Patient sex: F
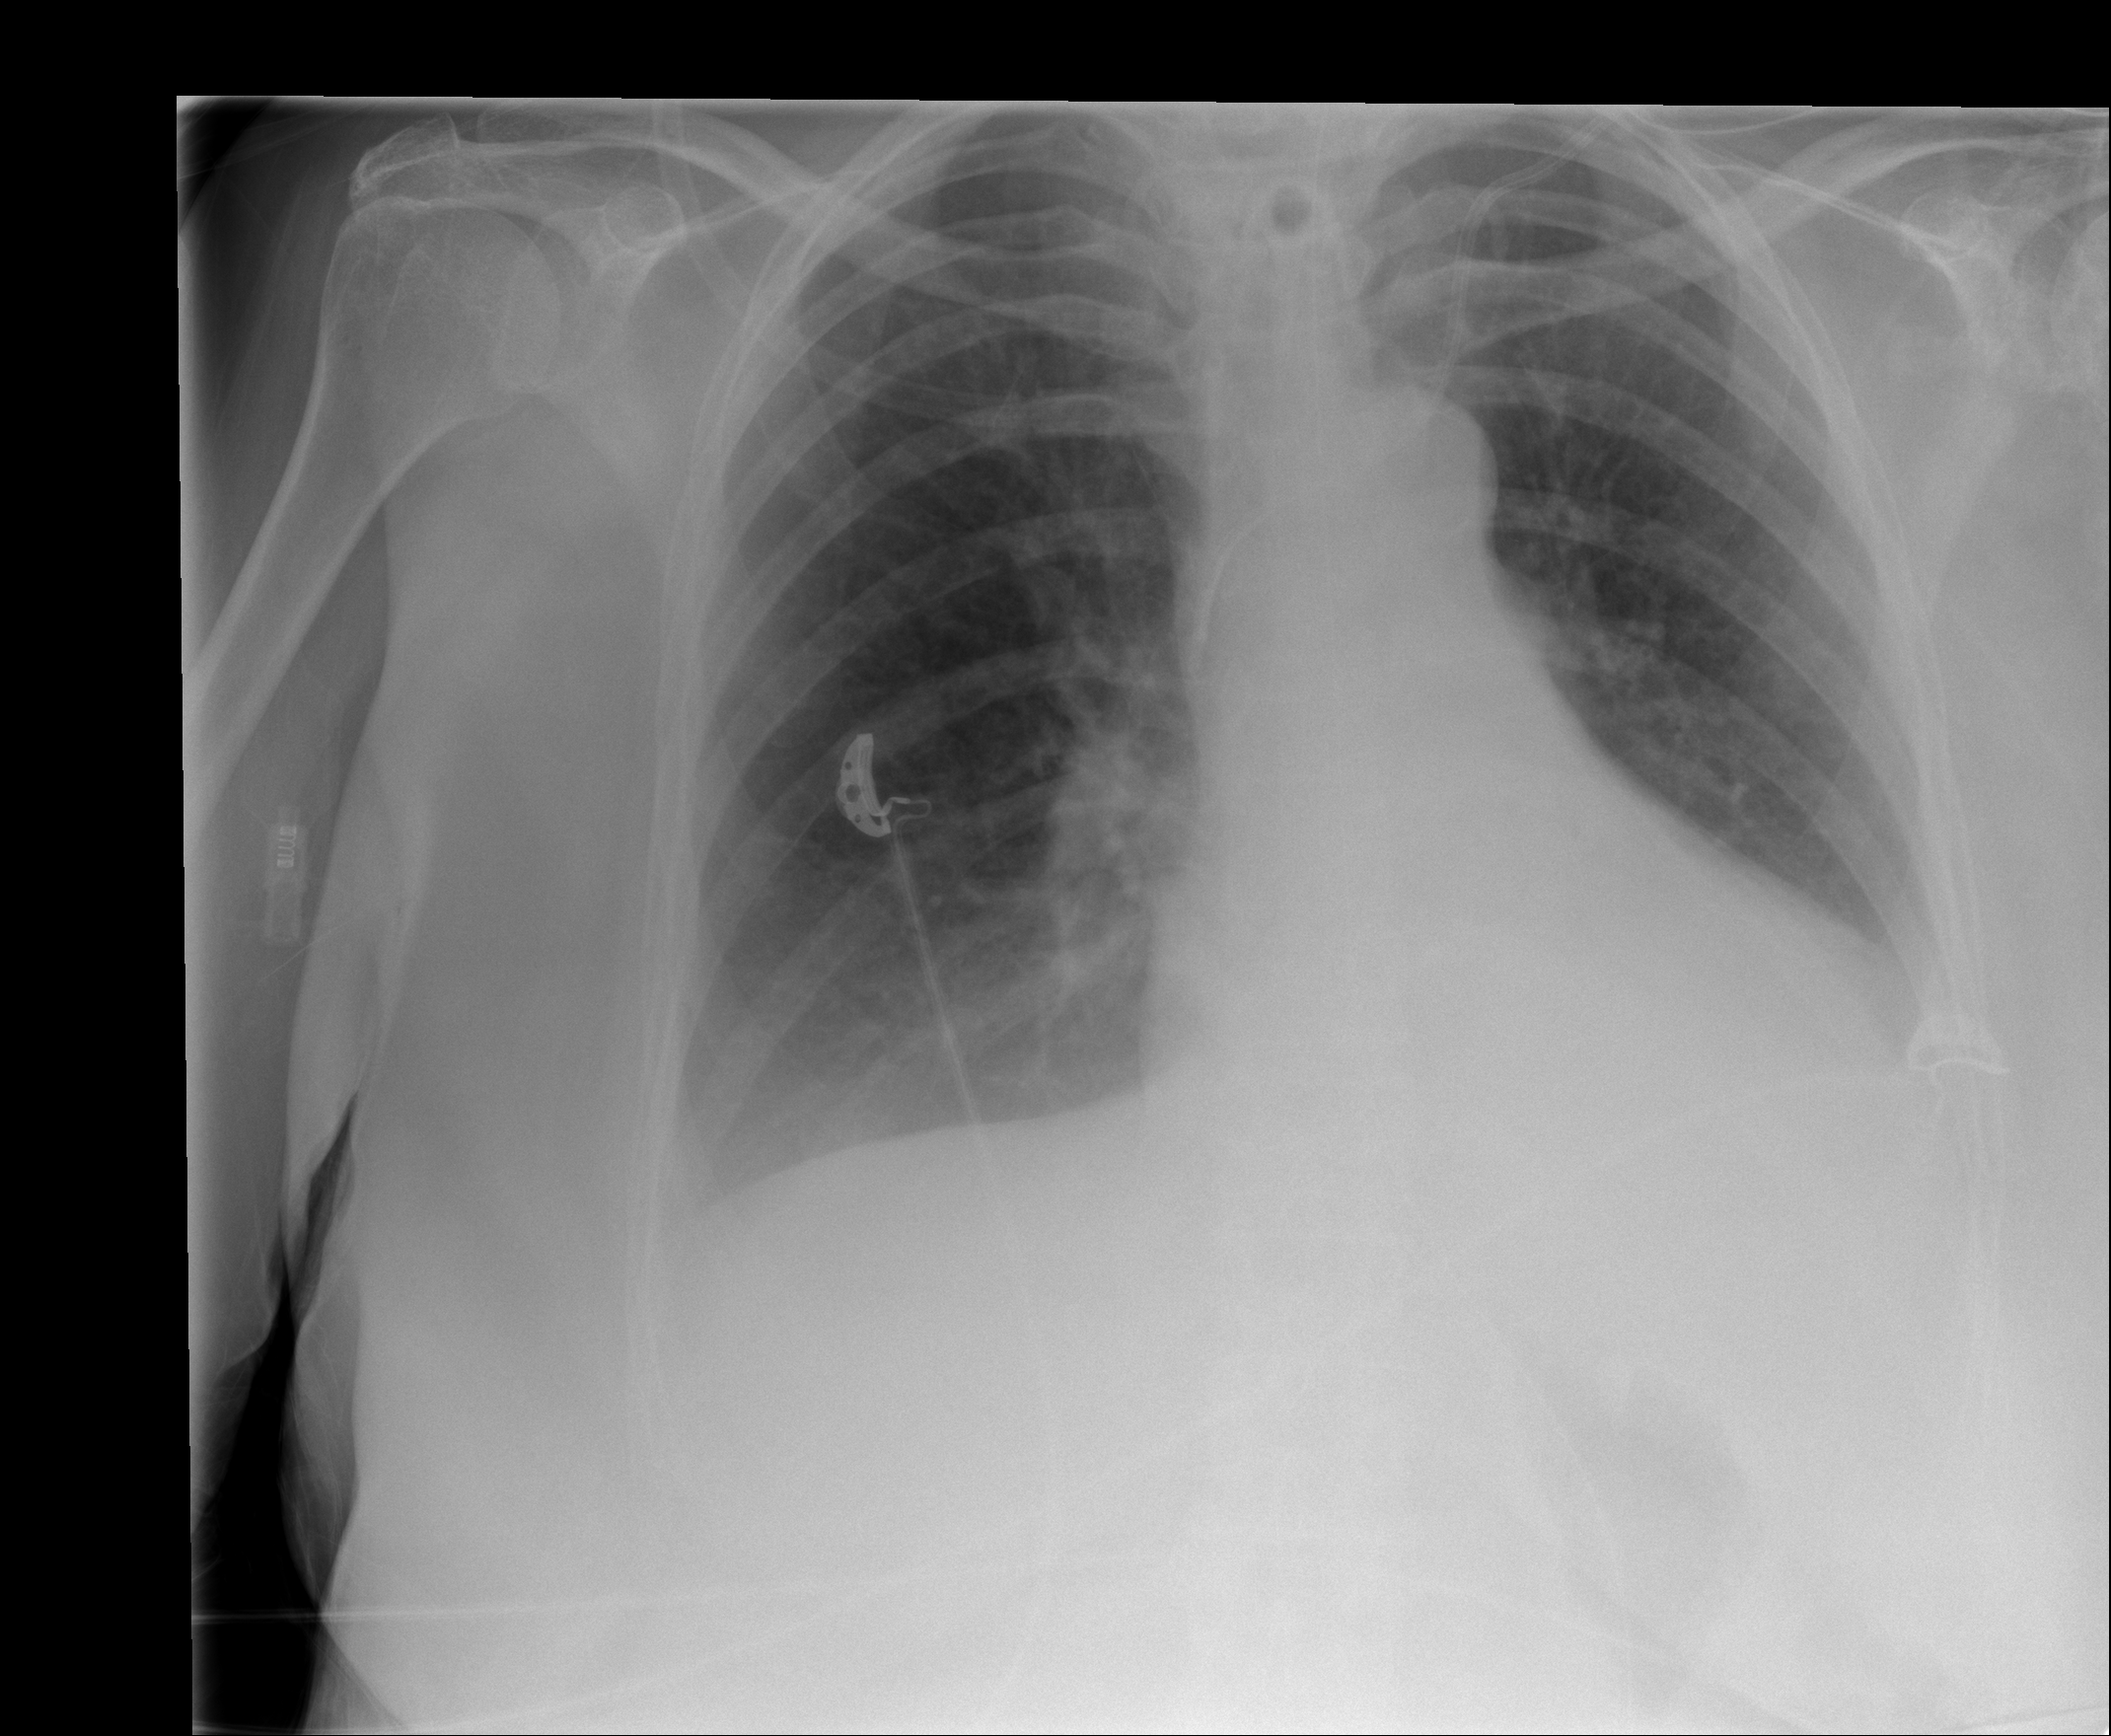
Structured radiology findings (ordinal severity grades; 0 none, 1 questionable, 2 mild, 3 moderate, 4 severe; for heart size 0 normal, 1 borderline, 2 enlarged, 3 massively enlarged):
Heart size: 2
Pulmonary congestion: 0
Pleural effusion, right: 2
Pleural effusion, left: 2
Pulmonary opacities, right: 0
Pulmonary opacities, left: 0
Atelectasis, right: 2
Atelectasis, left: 2